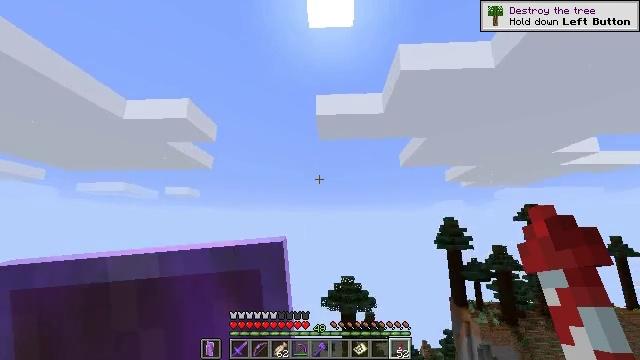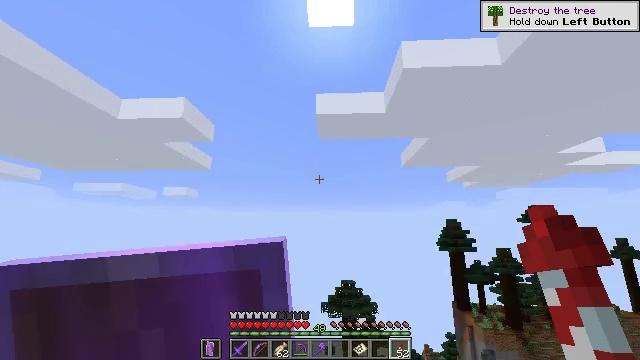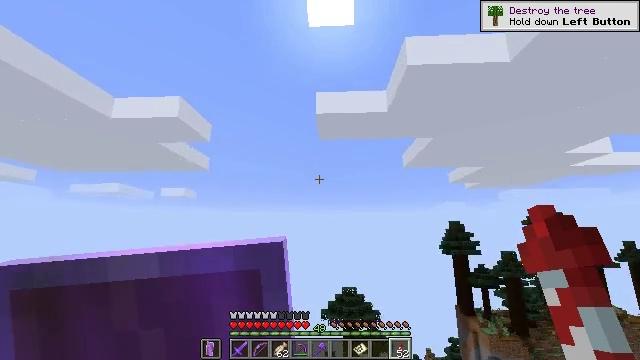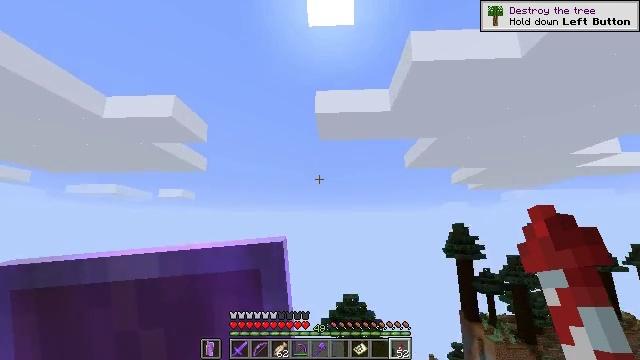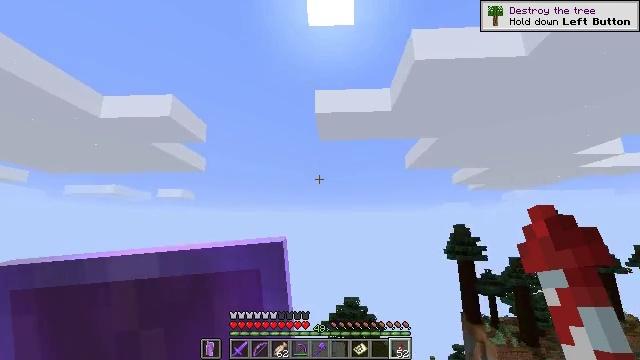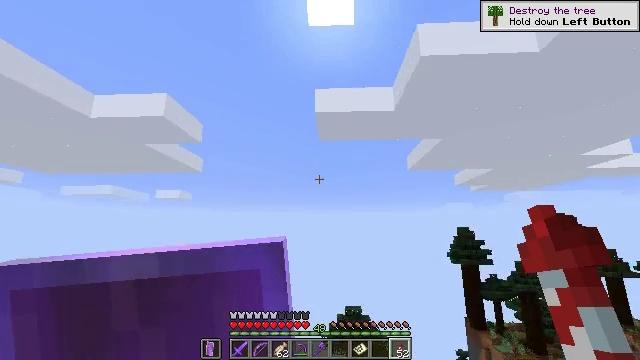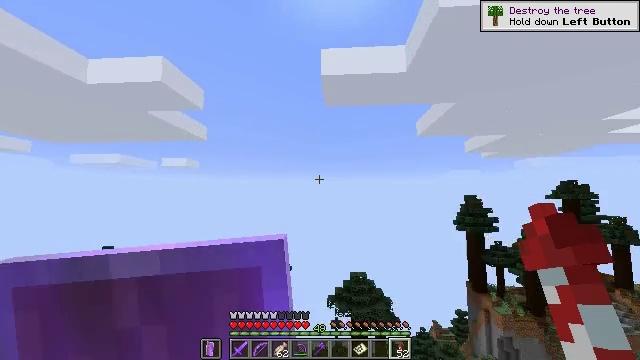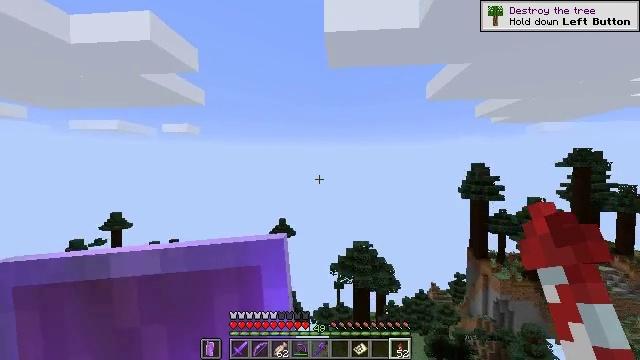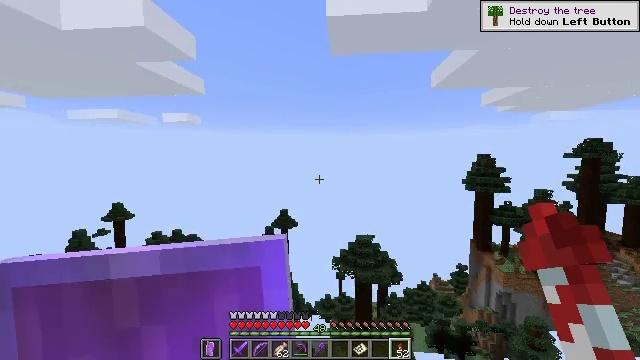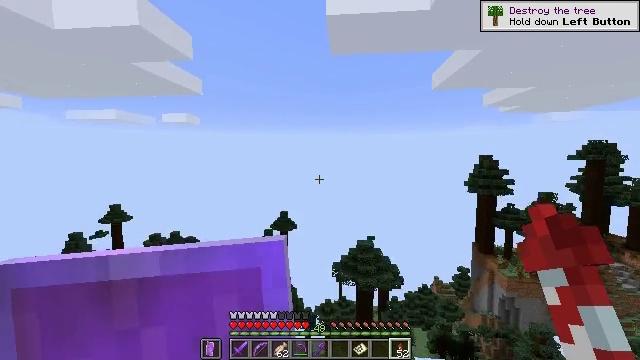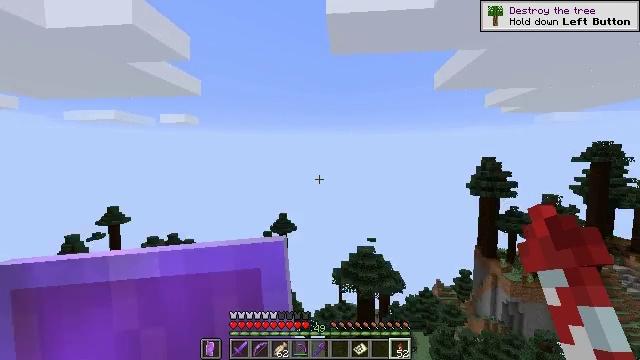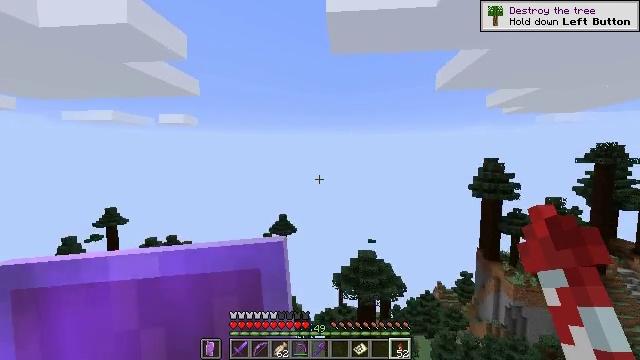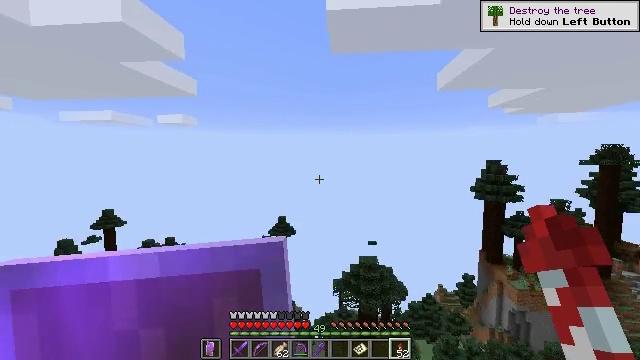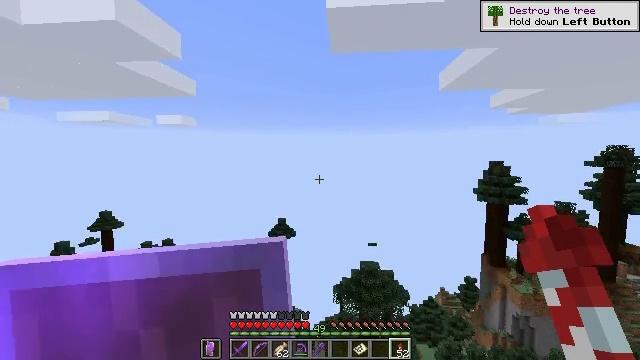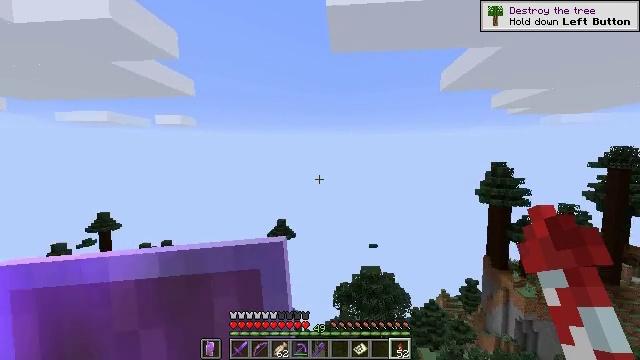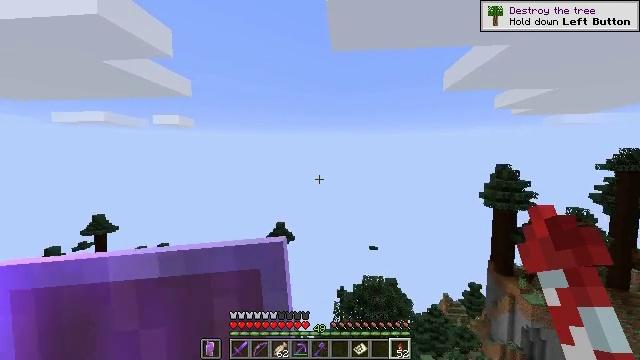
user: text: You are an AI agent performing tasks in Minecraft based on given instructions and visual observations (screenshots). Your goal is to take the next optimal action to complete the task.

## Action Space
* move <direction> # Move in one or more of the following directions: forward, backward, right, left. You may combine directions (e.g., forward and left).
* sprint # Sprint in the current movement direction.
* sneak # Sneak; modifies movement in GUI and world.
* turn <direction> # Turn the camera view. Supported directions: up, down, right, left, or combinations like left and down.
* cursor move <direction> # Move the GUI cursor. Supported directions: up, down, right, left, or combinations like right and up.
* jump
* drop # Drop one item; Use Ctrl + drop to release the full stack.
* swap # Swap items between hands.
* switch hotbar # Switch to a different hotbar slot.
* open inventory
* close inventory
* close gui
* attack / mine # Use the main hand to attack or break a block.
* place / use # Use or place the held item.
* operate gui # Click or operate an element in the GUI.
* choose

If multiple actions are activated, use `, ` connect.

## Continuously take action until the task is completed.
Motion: motion action
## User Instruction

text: Break the sticky piston to collect it.
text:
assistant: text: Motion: no_op
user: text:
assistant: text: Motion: no_op
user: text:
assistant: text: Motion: no_op
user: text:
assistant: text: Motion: no_op
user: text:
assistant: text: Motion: no_op
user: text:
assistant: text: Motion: turn left and down
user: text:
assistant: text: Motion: turn down
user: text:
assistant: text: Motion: turn down
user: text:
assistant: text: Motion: no_op
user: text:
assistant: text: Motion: no_op
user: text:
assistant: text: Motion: no_op
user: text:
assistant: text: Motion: no_op
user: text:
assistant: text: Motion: no_op
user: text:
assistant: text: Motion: no_op
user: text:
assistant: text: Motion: no_op
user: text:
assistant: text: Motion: no_op
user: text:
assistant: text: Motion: no_op
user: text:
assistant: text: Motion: no_op
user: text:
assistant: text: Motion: no_op
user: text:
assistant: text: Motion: no_op
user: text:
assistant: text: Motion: no_op
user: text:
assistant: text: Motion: no_op
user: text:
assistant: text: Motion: no_op
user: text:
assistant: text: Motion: no_op
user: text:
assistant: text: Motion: no_op
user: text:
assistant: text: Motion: no_op
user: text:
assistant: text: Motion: no_op
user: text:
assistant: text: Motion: no_op
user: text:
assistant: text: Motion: no_op
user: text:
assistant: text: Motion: no_op